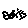
Label: fish